Interaction volume radius: 5 \u00c5
Interaction volume height: 10 \u00c5
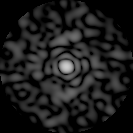
Disorder parameter: 0.8009